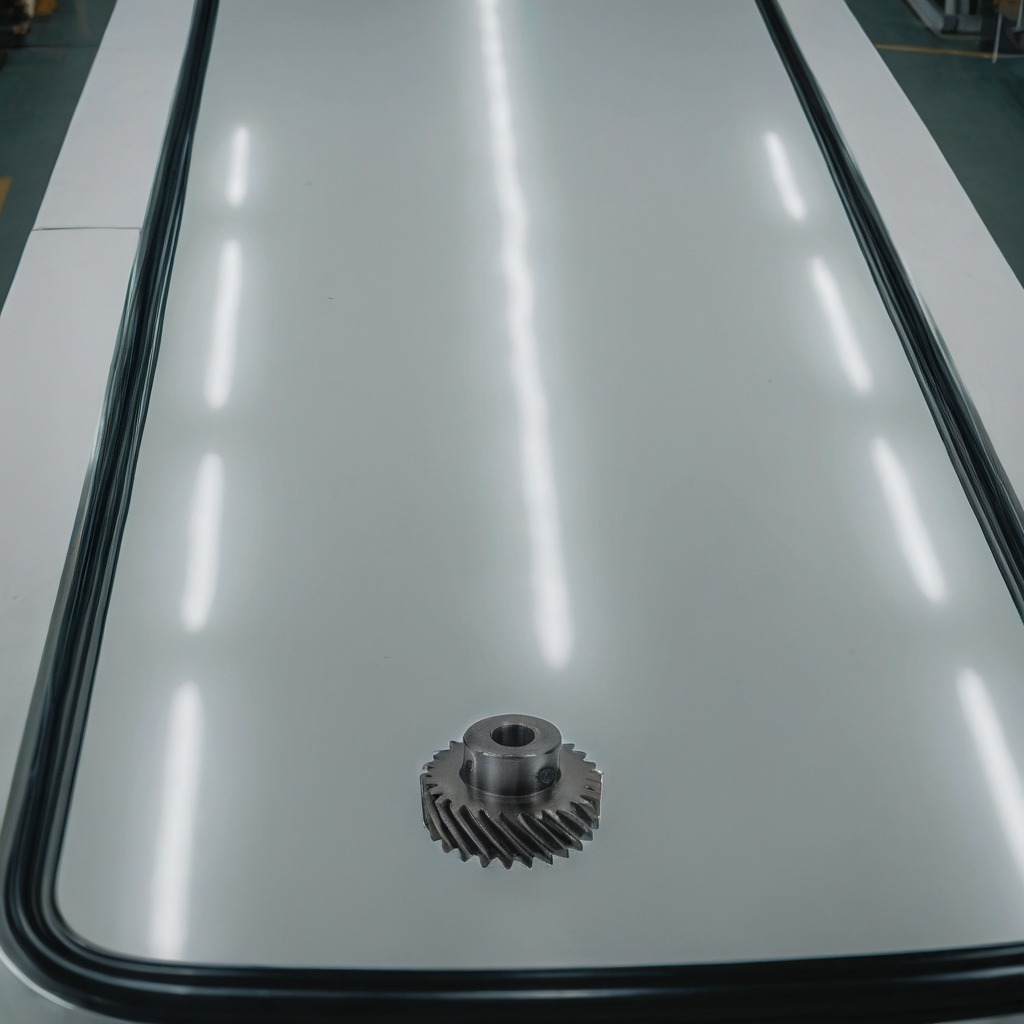
A steel gear with teeth is lying on the table.